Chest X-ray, AP view. Patient: 65 years old, sex F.
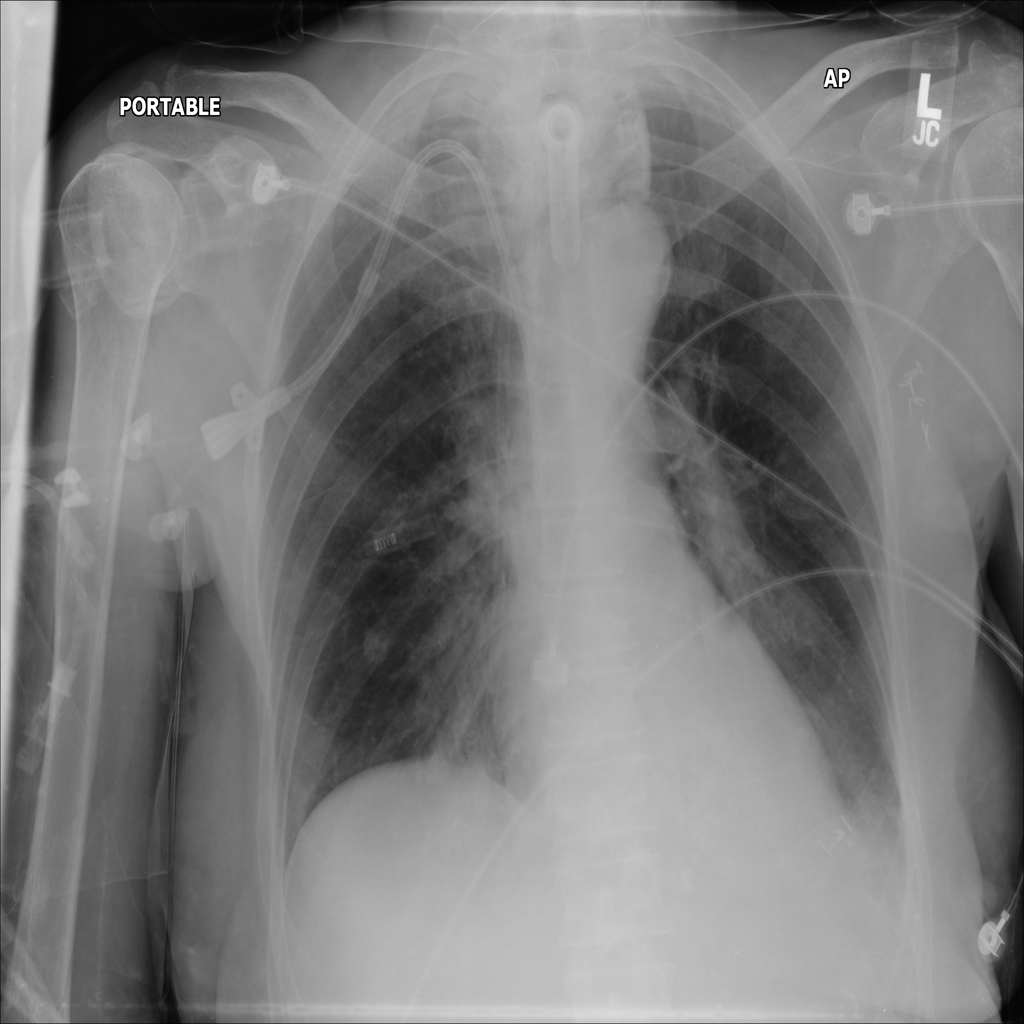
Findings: Consolidation, Effusion, Nodule